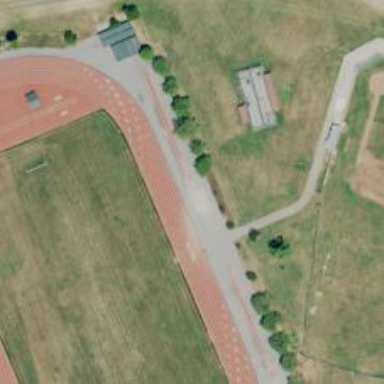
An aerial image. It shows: Track in leisure land.